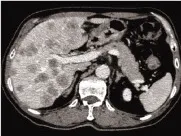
(C, D) Abdominal CT before treatment.
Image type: radiology (ct)